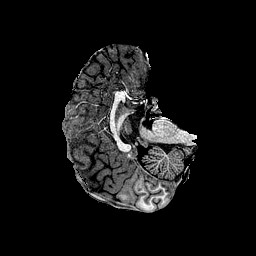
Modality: T1w
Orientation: axial
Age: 24
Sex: male
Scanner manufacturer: ge
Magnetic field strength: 3 T
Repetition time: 7.66 s
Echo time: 0.003476 s